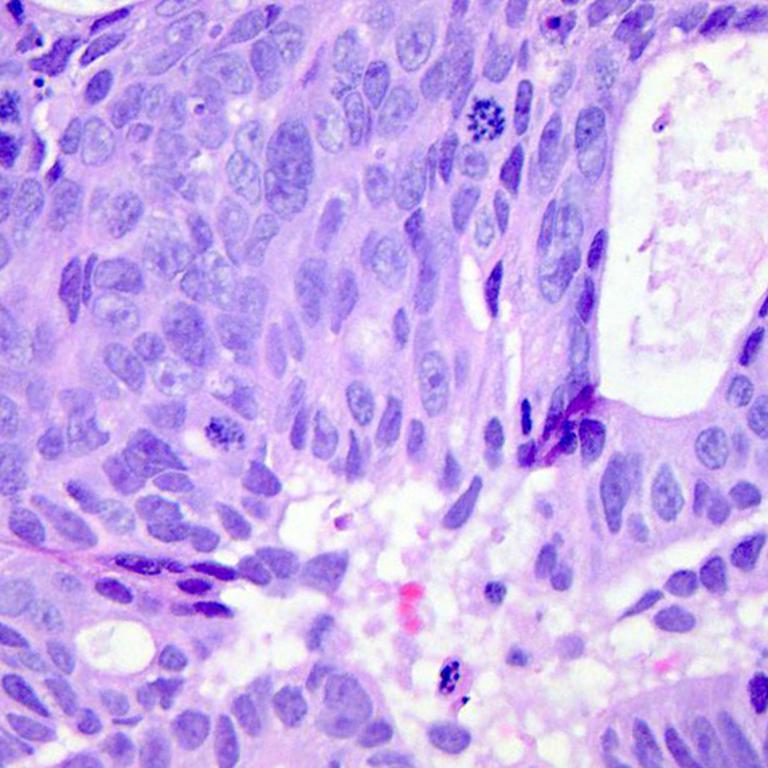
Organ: colon
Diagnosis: adenocarcinomas